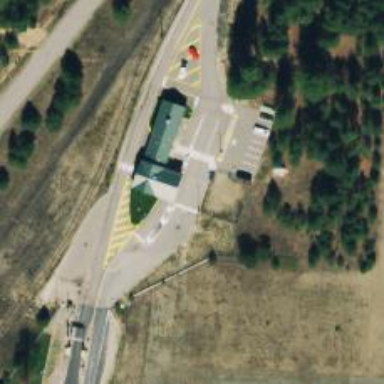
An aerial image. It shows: Border control barrier.